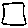
Label: square